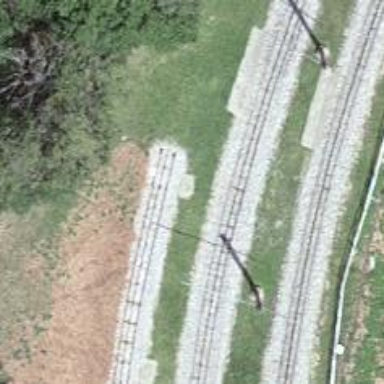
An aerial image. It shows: Railway buffer stop.